Aerial crown-view tile of a tropical tree (Barro Colorado Island, Panama), acquired 20250818:
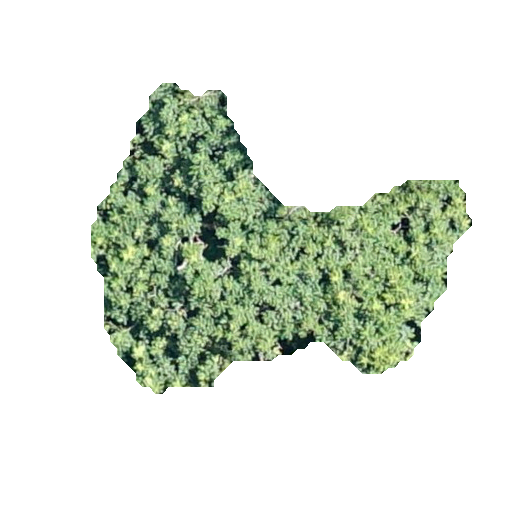
Species: Spondias mombin
GBIF accepted scientific name: Spondias mombin
Crown area: 99.426 m²